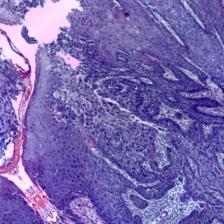
Diagnosis: OSCC